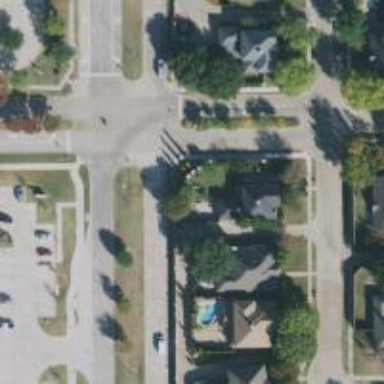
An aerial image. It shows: Secondary road with separate sidewalk.